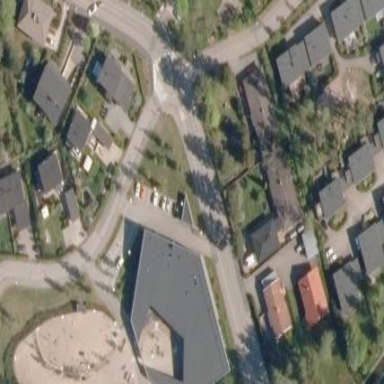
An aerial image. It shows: Kindergarten building.